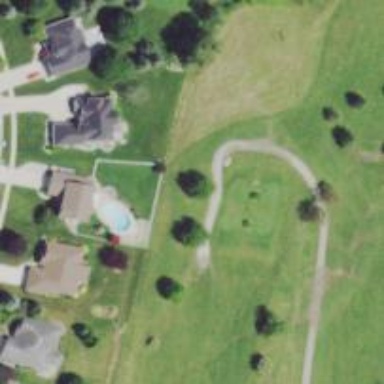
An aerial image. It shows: Path used for both walking and golf.